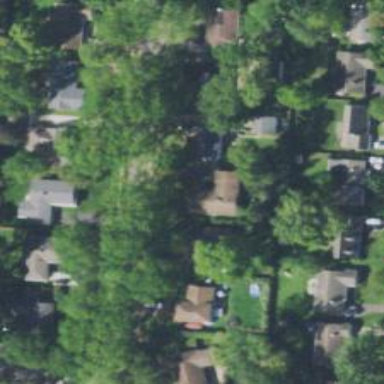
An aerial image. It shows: Residential driveway.